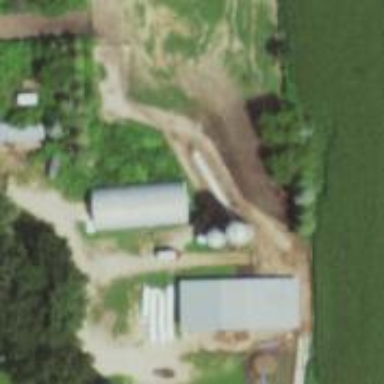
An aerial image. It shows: Silo.